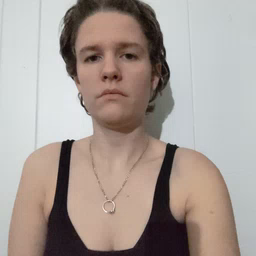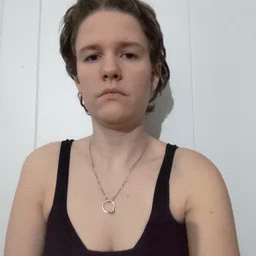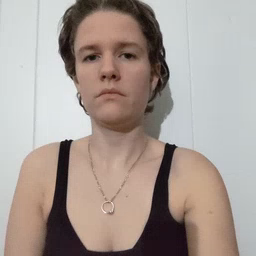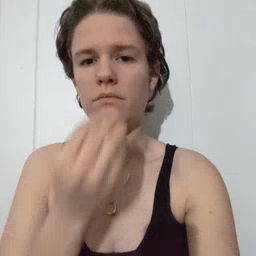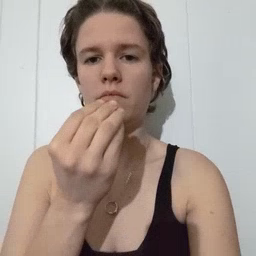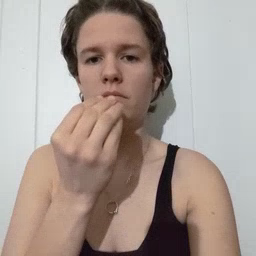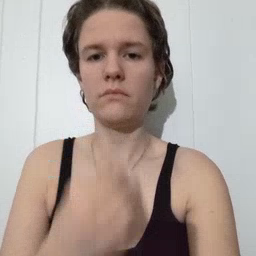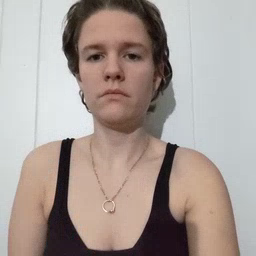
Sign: food